Question: I have a viewmodel and it has an observable, and there are some validations I applied on it.
Now when I use the custom 'validationMessage' binding, to display error, I get the following error in ko validation library:
'''
<script type="text/html" id="TEXTBOX_Template">
<input type="text" data-bind="value: question().s_answer" />
<span class="validationMessage"
data-bind="validationMessage: question().s_answer"></span>
</script>
'''

I am using latest version of both ko and ko-validation.
My setup is as following:
'''
ko.validation.init({ decorateInputElement: false,
messageTemplate: 'error_Template' });
ko.validation.makeBindingHandlerValidatable("selectedOptions");
'''
Error template (but not required in this example as I want to use 'validationMessage'):
'''
<script type="text/html" id="error_Template">
<!-- ko if: (field.isModified() && !field.isValid()) -->
<span class="validationMessage" data-bind="text: field.error"></span>
<!-- /ko -->
</script>
'''
If this works with observable, then it should work with observableArray because I have a list of radio buttons using ko foreach and when there is validation, the error is displayed after each of the input radio buttons.
Any suggestions would help !
Thanks
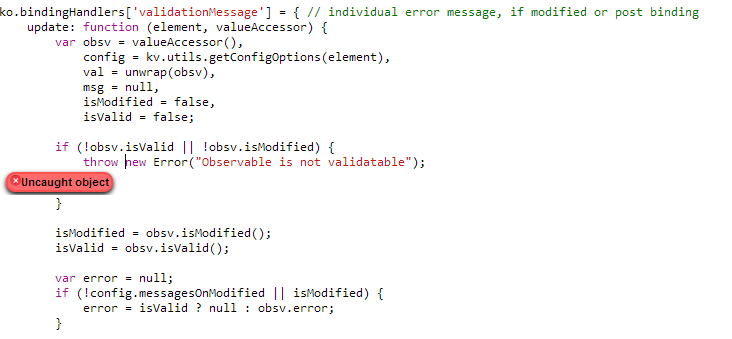
Answer: There is some issue with the validationMessage binding, so we need to explicitly extend the observable to be validatable.
Add the below line in the knockout.validation.js file under validationMessage binding handler:
'''
obsv.extend({ validatable: true });
'''

Hopefully this will be fixed in next version, added an issue in ko.validation. Or atleast this worked for me, let me know if I am wrong? Or is there a better way?